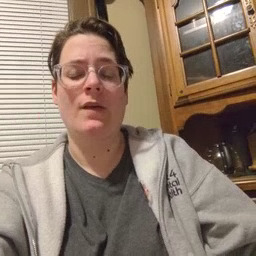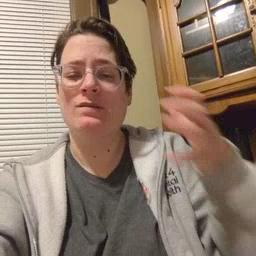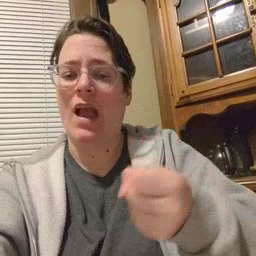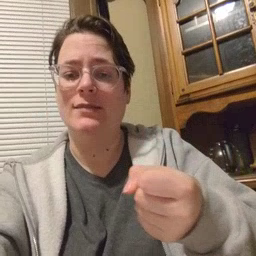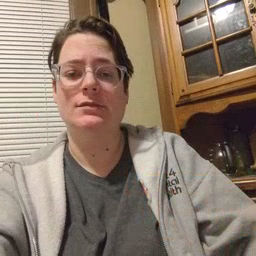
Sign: fast